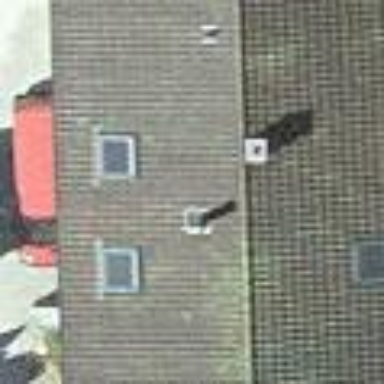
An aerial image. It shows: Simple house.